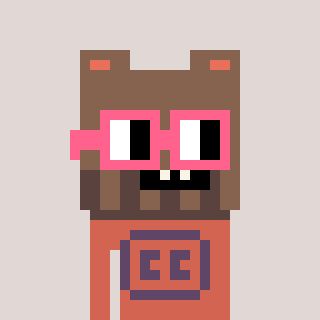
a pixel art character with square pink glasses, a bear-shaped head and a peachy-colored body on a warm background